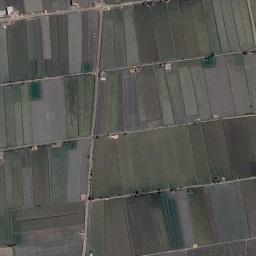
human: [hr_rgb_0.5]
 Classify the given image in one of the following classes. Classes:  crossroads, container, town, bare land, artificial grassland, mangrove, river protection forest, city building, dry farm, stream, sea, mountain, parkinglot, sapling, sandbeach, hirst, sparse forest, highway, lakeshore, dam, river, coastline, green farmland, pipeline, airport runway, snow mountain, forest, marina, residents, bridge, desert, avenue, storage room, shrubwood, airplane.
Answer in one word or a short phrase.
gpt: green farmland